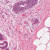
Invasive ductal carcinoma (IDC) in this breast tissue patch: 0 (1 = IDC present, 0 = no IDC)